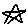
Label: star